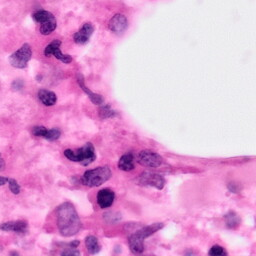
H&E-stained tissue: Pancreatic